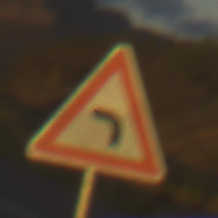
Verkehrszeichen: KurveLinks
Umgebung: Outdoor, RoadRail
Tageszeit: SunriseSunset
Wetter: PartlyCloudy
Licht: Natural
Jahreszeit: NotSpecified
Kontrast: HighContrast